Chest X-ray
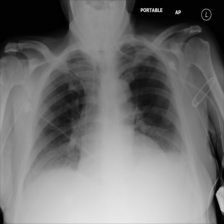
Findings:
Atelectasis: negative
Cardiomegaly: negative
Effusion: negative
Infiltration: positive
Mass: negative
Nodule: negative
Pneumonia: negative
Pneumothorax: negative
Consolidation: negative
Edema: negative
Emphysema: negative
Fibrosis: negative
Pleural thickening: negative
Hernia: negative